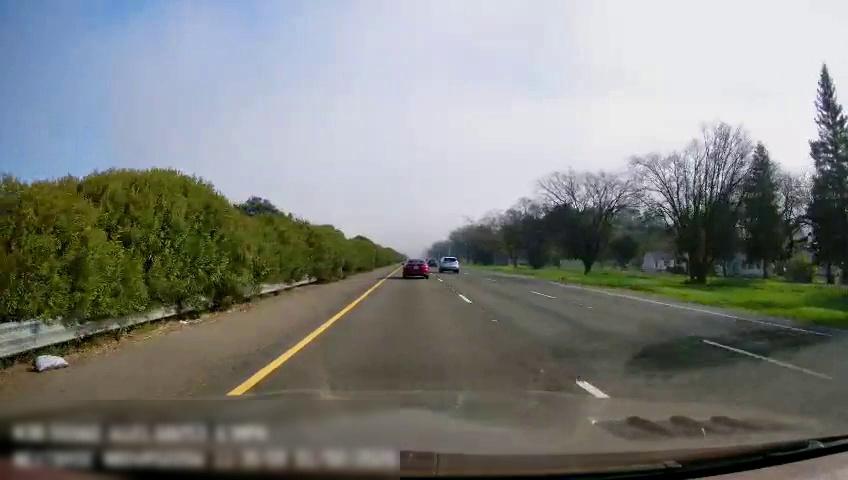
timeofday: Day
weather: Sunny
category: Drivable Space
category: Vehicles | Car
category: Vehicles | SUV
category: Vehicles | Car
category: Lanes | Current Lane
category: Lanes | Current Lane
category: Lanes | Alternate Lane
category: Lanes | Alternate Lane